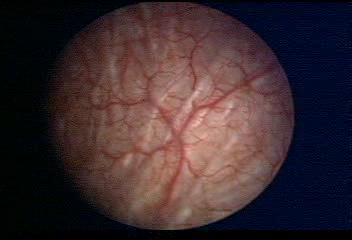
Modality: WLC
Class: Normal mucosa
Bladder cancer association: No